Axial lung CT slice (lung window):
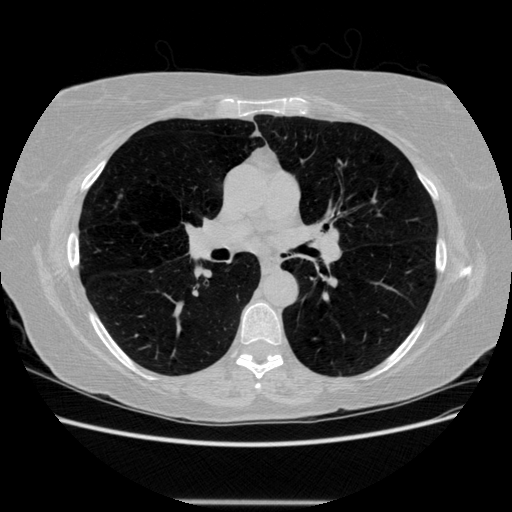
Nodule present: no